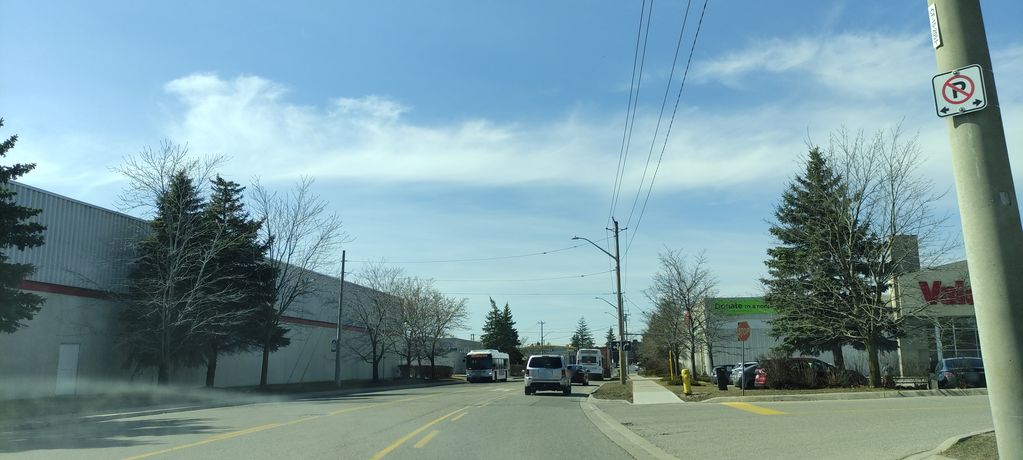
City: kitchener-waterloo